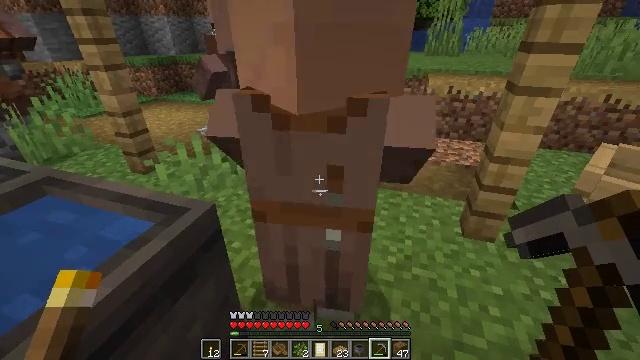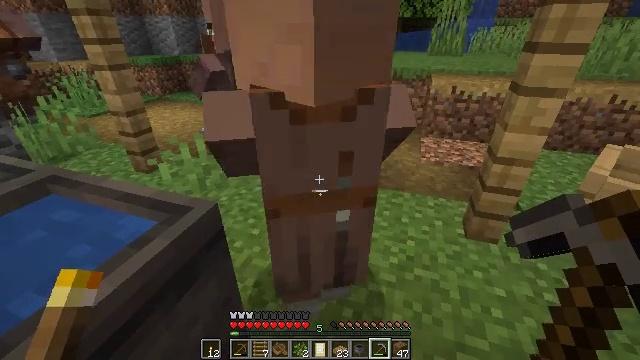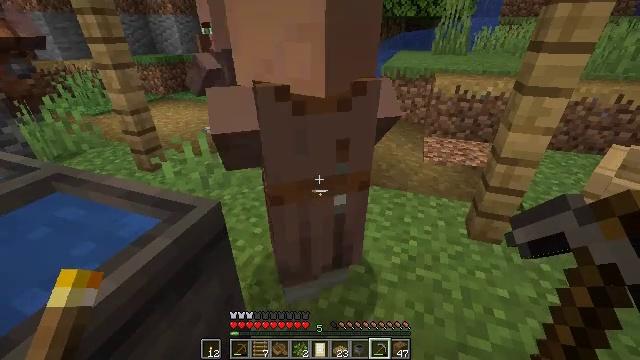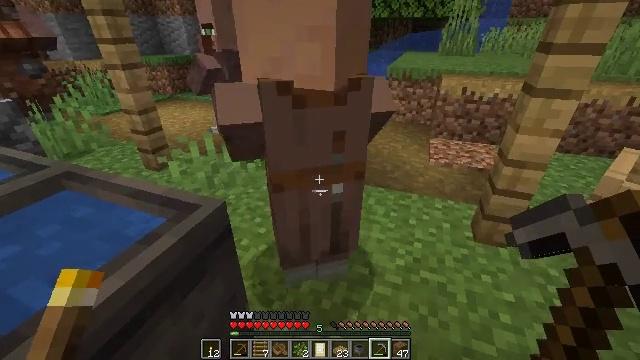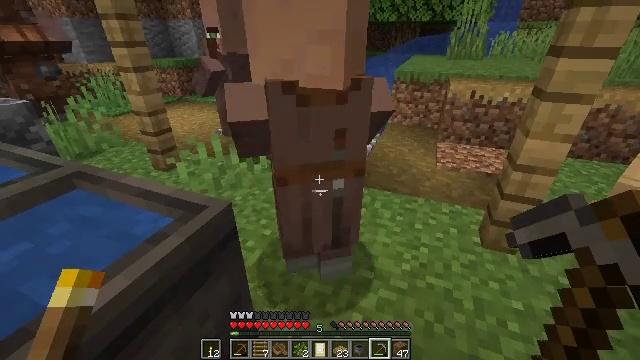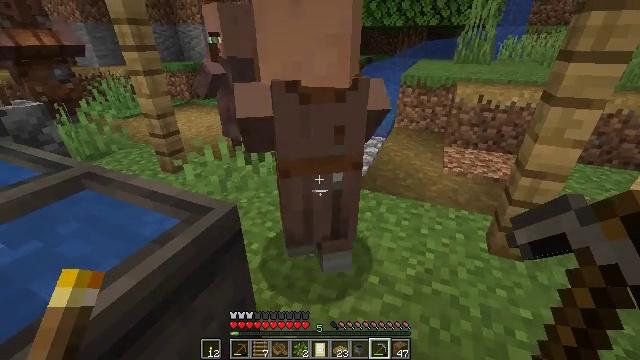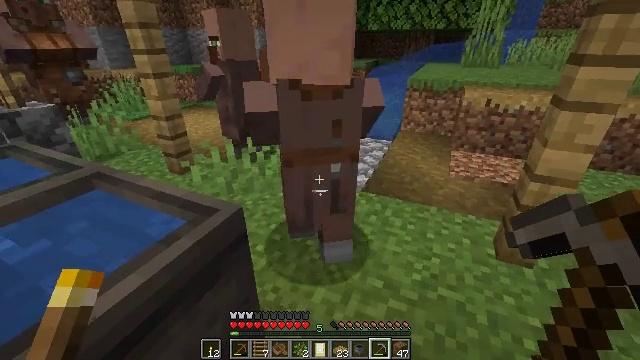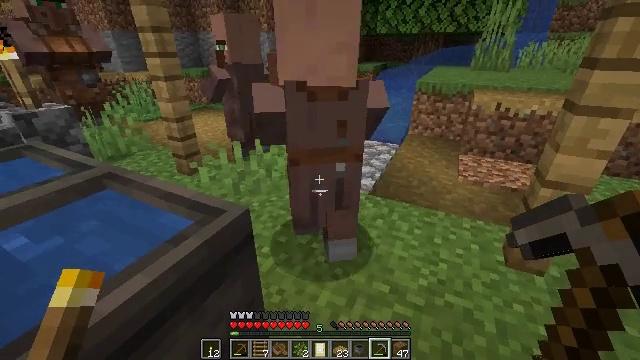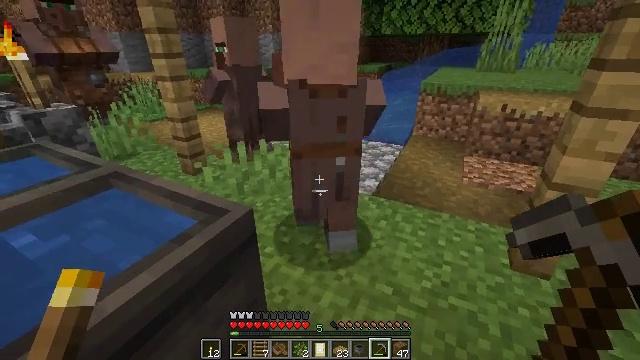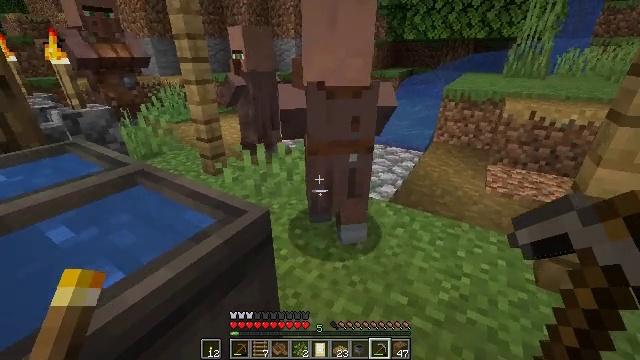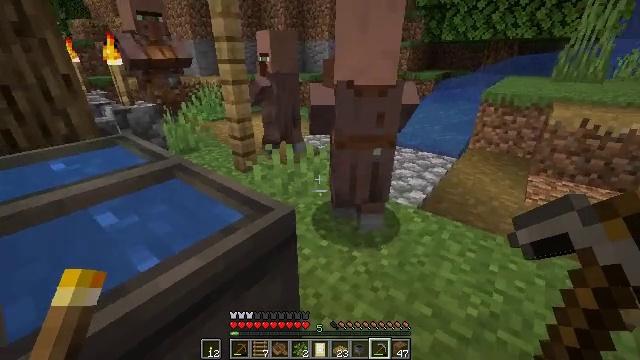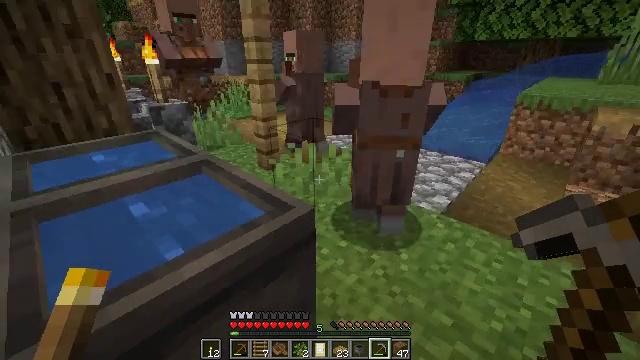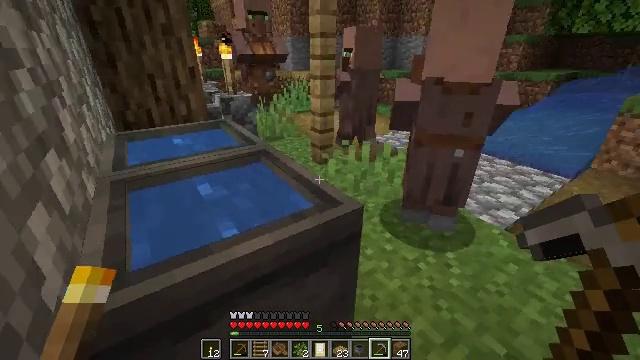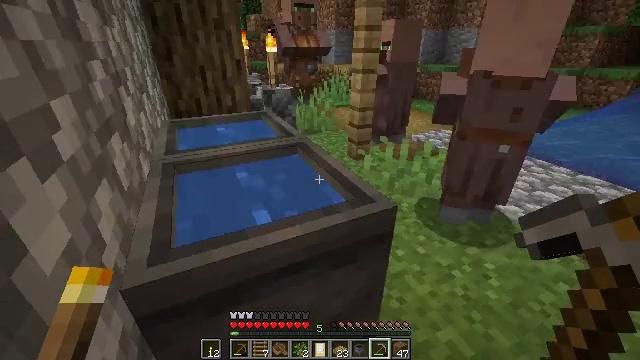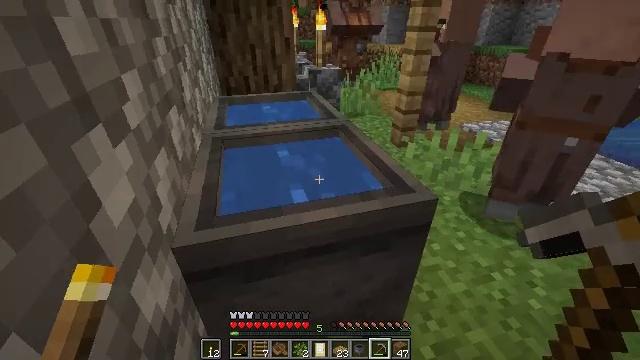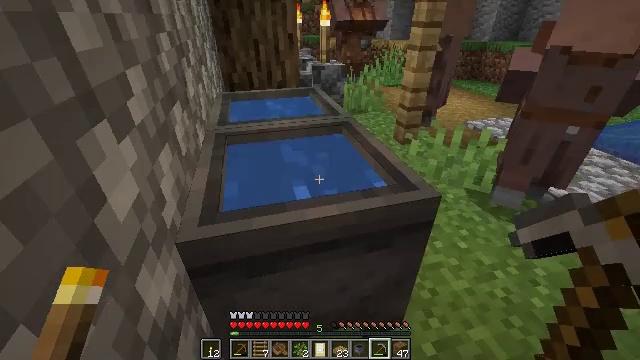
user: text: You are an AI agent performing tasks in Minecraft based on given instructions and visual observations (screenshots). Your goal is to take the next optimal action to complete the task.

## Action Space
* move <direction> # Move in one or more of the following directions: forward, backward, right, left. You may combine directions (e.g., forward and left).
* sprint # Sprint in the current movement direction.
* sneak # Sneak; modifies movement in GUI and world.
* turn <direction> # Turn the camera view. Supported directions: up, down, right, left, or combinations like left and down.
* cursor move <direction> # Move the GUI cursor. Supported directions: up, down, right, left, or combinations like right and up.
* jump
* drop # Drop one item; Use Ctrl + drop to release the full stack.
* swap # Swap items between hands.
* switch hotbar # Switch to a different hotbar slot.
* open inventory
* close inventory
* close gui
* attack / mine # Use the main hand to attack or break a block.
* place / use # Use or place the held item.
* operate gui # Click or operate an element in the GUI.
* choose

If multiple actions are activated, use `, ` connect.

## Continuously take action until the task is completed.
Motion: motion action
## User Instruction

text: Remove the cauldron from its current position.
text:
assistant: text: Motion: no_op
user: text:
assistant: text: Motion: no_op
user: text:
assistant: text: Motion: turn left
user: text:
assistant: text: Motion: turn left
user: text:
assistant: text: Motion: turn left
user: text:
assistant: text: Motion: turn left
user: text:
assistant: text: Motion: turn left
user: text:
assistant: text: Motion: no_op
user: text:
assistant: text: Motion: turn left
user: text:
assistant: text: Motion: turn left
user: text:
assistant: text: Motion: turn left
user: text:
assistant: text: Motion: turn left
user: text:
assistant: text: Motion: turn left and down
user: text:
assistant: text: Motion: turn left and down
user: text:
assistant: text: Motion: no_op
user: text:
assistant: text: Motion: no_op
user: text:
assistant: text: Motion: turn down
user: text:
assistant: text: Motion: attack / mine
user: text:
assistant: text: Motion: attack / mine
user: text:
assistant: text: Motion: attack / mine
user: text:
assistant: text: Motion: attack / mine
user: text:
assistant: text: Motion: attack / mine
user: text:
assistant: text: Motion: attack / mine
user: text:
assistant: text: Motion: attack / mine
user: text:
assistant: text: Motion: attack / mine
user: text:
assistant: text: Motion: attack / mine
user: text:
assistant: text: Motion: attack / mine
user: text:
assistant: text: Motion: attack / mine
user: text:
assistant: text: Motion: attack / mine
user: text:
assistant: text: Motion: attack / mine